Question: I'm using chart.js and I have some missing data between multiple day entries at certain points in my chart. I've assigned these values null, but would like the chart to draw a connection line between the missing points. Here is what I have:

Is there a way to connect the dots in chart.js? Or perhaps someone could point me towards a chart library that can. Thanks.
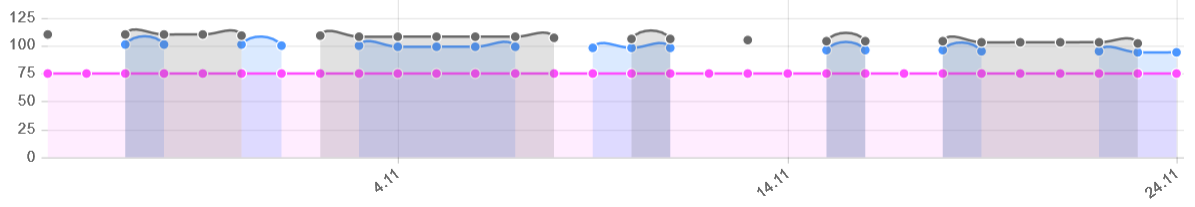
Answer: I had the same problem and i've modified <URL> version like this:
'''
var lastPoint = null;
helpers.each(dataset.points, function (point, index) {
if (!point.ignore && dataset.skipNullValues && lastPoint) {
ctx.beginPath();
ctx.moveTo(lastPoint.x, lastPoint.y);
if (this.options.bezierCurve) {
ctx.bezierCurveTo(
lastPoint.controlPoints.outer.x,
lastPoint.controlPoints.outer.y,
point.controlPoints.inner.x,
point.controlPoints.inner.y,
point.x,
point.y
);
} else {
ctx.lineTo(point.x, point.y);
}
ctx.stroke();
}
if (index > 0 && !dataset.points[index - 1].ignore && !point.ignore) {
if (this.options.bezierCurve) {
ctx.bezierCurveTo(
dataset.points[index - 1].controlPoints.outer.x,
dataset.points[index - 1].controlPoints.outer.y,
point.controlPoints.inner.x,
point.controlPoints.inner.y,
point.x,
point.y
);
}
else {
ctx.lineTo(point.x, point.y);
}
lastPoint = point;
}
else if (index === 0 || !point.ignore) {
ctx.moveTo(point.x, point.y);
if (!point.ignore) {
lastPoint = point;
}
}
}, this);
'''
For a better structure i have set a property for the dataset called "skipNullValues":
'''
var datasetObject = {
label: dataset.label || null,
fillColor: dataset.fillColor,
strokeColor: dataset.strokeColor,
pointColor: dataset.pointColor,
pointStrokeColor: dataset.pointStrokeColor,
tooltip: dataset.tooltip,
line: dataset.line,
fill: dataset.fill,
points: [],
skipNullValues: dataset.skipNullValues
};
'''
<URL> is the full working version!
Maybe there is a better solution, but for my uses it works.
Let me know if it is working for you!